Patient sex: F
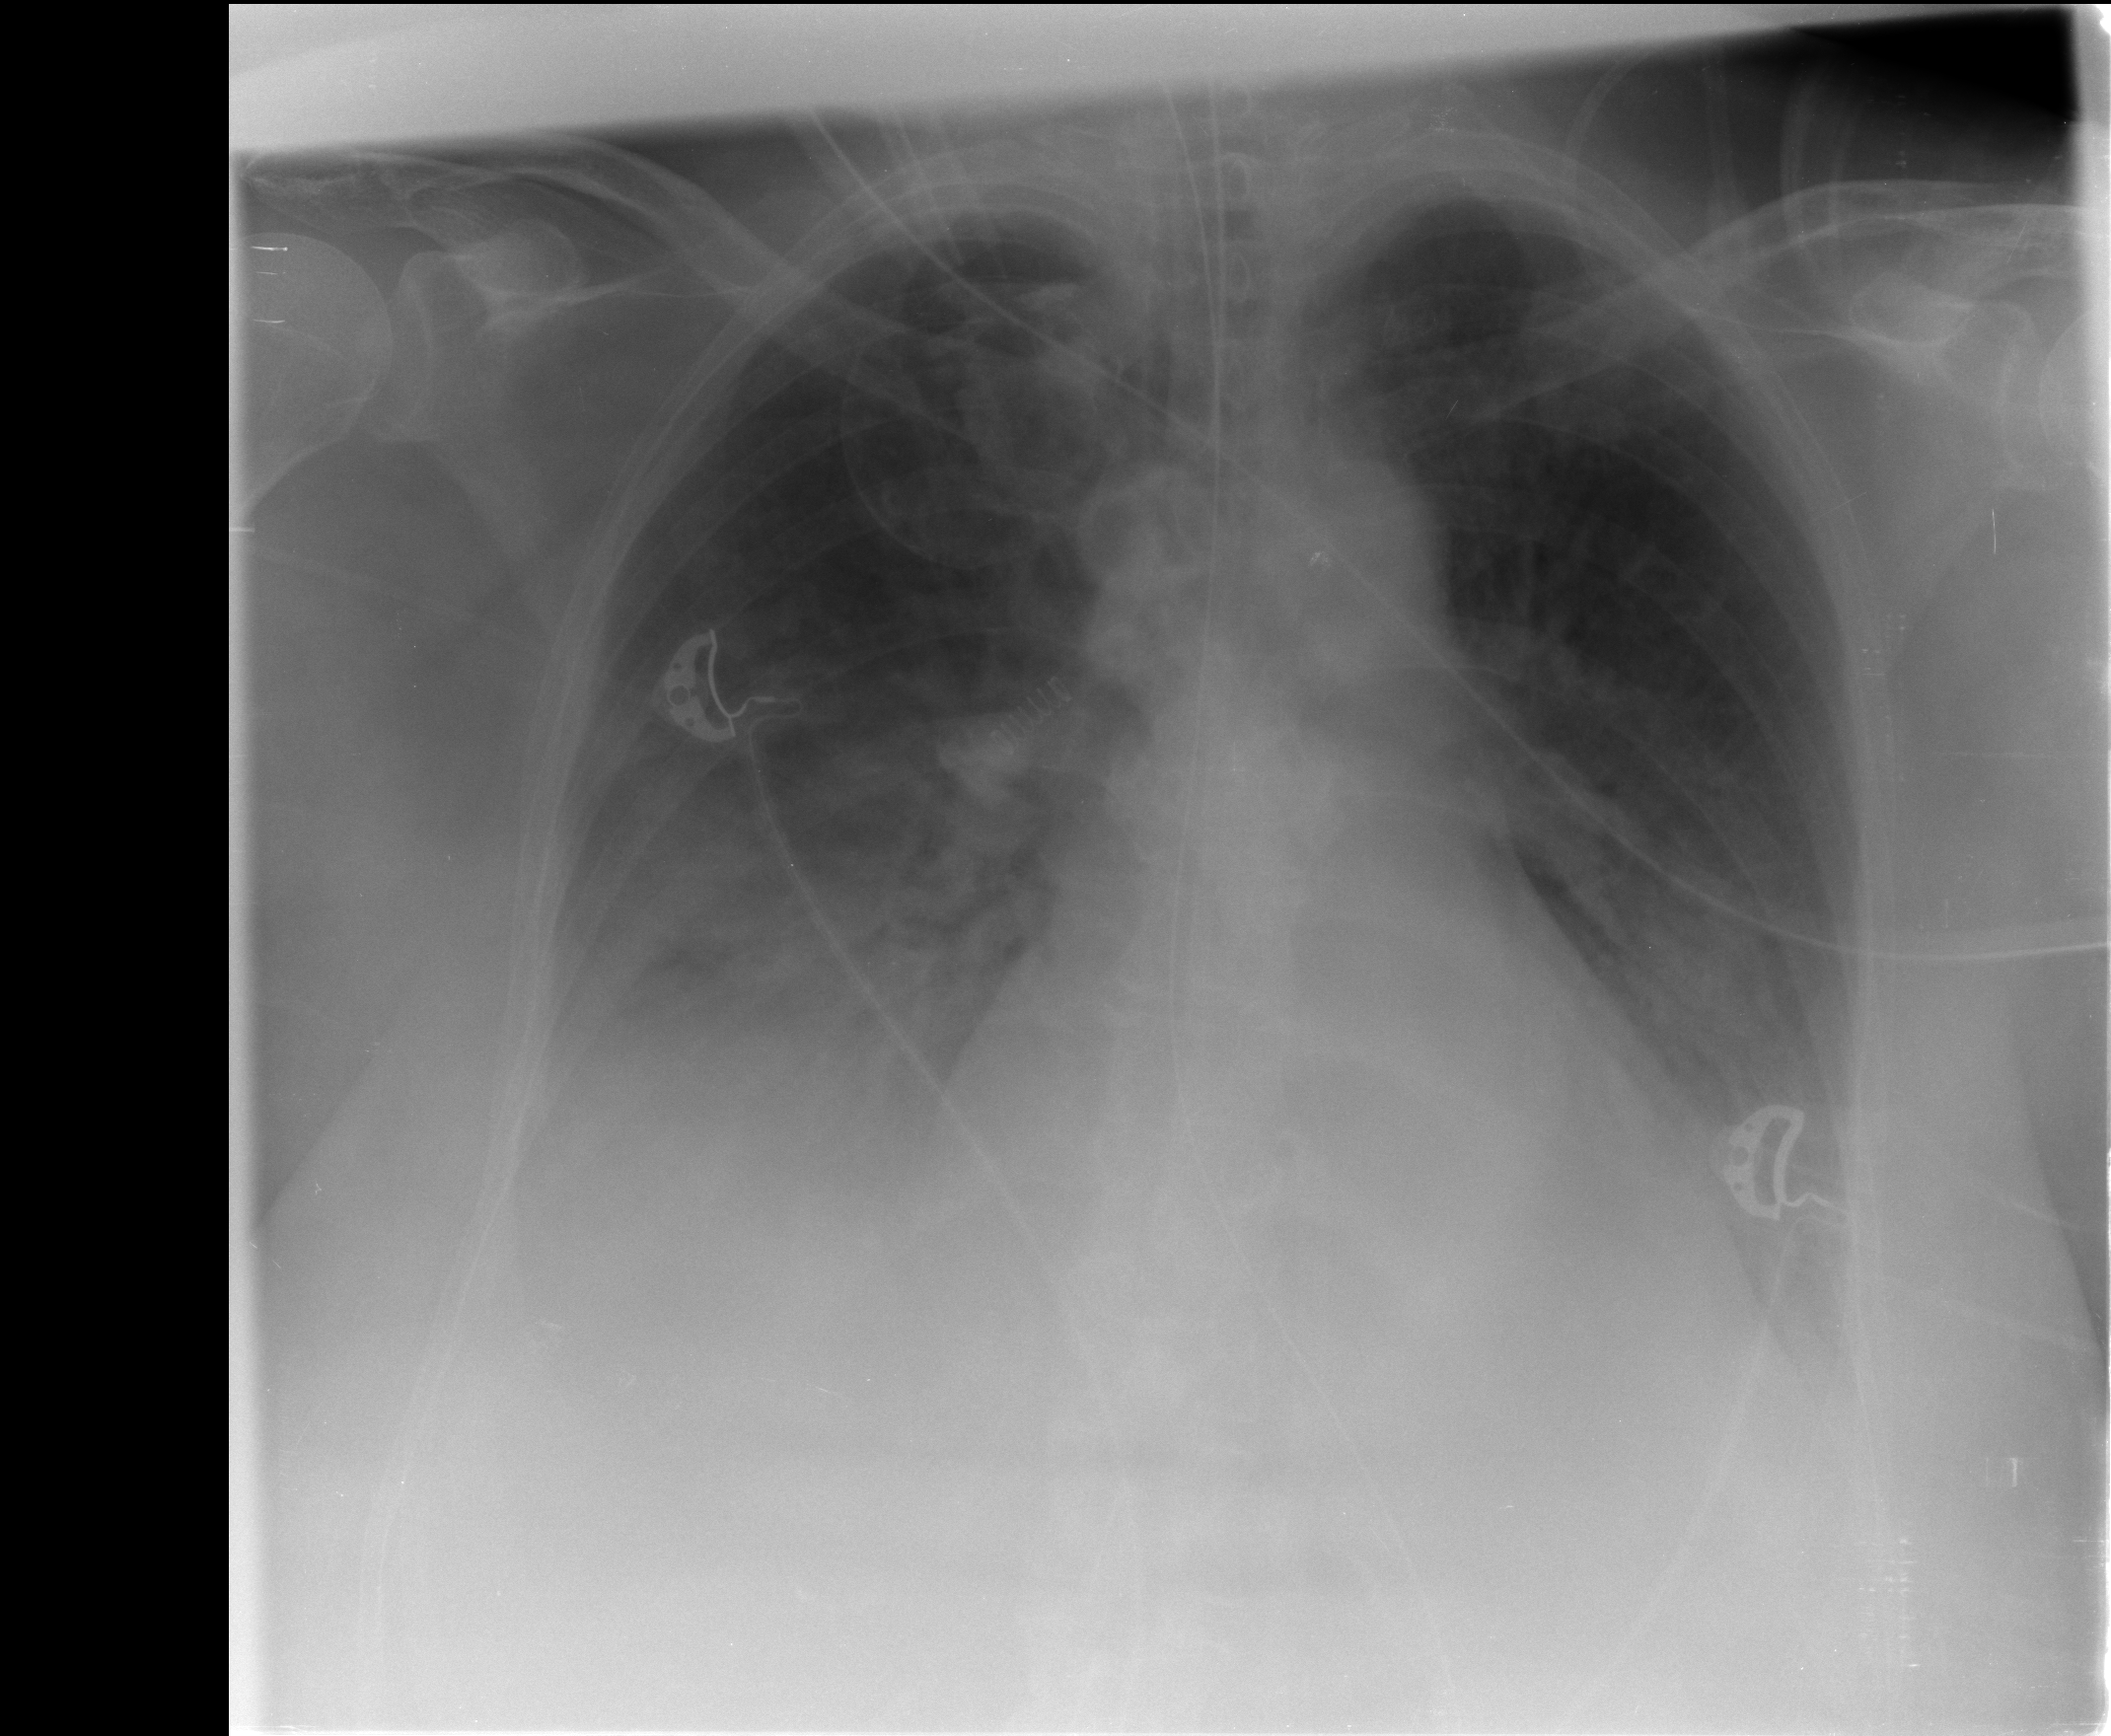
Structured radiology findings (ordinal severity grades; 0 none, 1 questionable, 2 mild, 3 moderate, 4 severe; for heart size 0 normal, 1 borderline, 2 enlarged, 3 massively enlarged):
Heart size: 2
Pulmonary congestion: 2
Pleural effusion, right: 2
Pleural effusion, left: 2
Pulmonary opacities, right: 3
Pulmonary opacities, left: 2
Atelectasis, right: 3
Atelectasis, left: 2